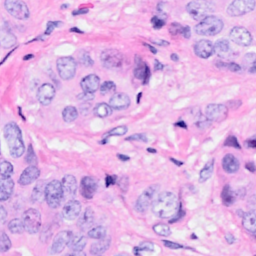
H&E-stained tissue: Breast